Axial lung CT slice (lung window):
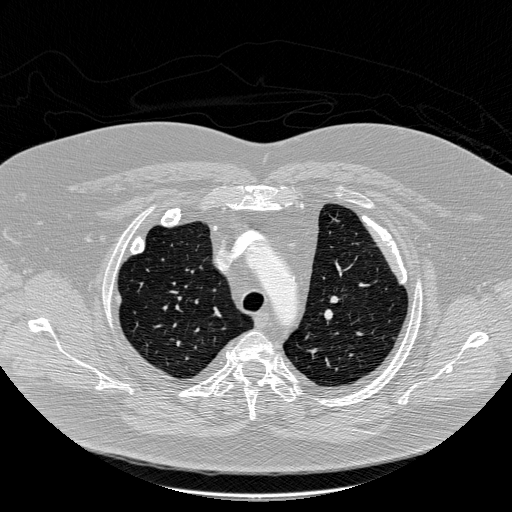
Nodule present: no